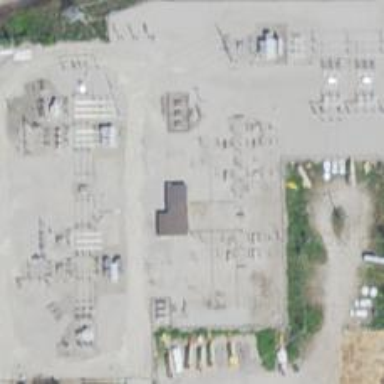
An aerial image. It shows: Switch for power supply.